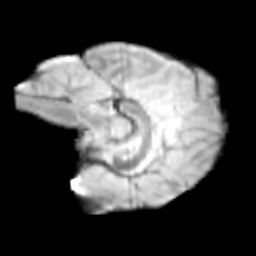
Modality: T2w
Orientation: sagittal
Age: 13
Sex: female
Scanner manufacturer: siemens
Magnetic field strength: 3 T
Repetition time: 3.8 s
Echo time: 0.07 s